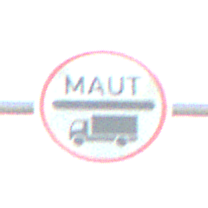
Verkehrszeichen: Mautpflicht
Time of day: SunriseSunset
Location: Outdoor (Nature)
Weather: PartlyCloudy
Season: NotSpecified
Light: Natural